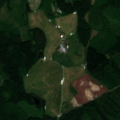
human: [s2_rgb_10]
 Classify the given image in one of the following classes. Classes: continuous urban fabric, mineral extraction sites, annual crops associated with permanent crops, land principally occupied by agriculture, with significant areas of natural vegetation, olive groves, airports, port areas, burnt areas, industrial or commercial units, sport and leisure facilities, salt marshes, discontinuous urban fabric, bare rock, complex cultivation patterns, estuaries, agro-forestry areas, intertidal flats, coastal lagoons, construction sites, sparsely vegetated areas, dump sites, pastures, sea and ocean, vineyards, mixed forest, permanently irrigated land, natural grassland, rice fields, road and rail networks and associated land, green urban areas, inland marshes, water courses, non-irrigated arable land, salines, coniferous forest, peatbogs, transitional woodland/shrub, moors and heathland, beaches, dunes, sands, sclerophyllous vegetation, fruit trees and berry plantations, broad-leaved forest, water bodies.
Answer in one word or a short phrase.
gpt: non-irrigated arable land, broad-leaved forest, mixed forest, transitional woodland/shrub